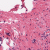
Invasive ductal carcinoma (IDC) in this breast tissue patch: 0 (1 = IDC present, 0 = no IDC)